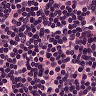
Metastatic tissue present: no